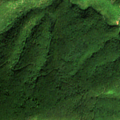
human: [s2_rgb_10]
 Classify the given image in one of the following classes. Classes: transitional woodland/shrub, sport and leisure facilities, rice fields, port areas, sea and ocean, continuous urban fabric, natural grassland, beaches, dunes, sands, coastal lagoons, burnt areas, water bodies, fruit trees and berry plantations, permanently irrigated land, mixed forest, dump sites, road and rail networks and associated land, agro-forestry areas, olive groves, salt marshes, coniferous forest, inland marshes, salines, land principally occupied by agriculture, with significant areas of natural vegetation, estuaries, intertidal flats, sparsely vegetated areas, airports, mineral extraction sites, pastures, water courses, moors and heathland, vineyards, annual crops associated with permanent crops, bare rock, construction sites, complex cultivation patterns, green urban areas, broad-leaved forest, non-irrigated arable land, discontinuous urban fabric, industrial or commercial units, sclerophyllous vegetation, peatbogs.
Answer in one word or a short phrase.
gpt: broad-leaved forest